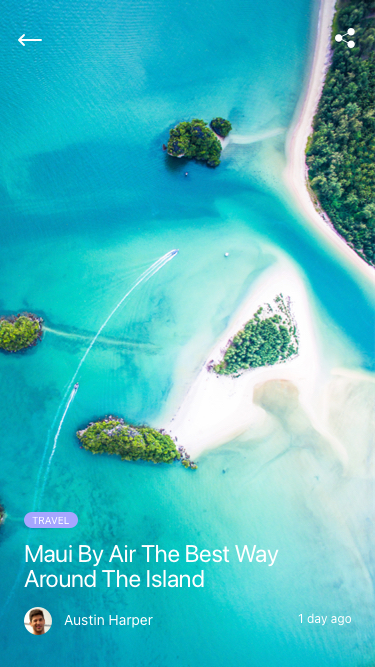
Text in this UI design:
Maui By Air The Best Way Around The Island
Travel
Austin Harper
1 day ago